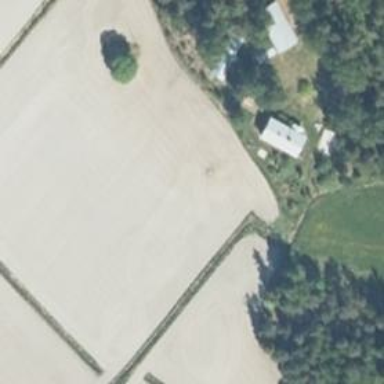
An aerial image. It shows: Farmyard area.